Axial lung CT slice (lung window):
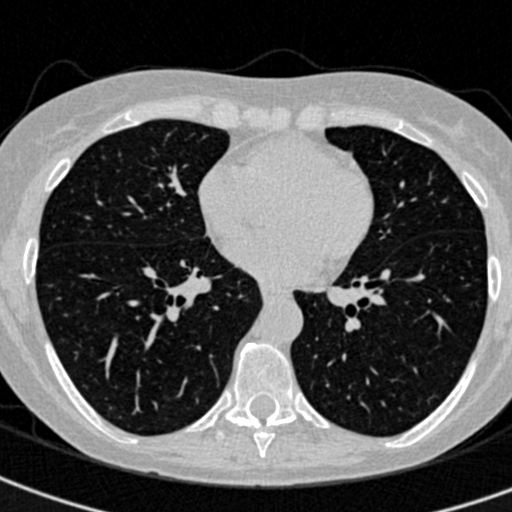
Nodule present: no